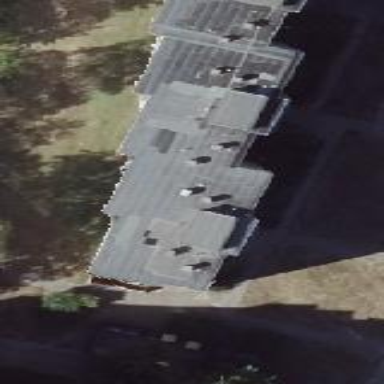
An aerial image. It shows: Apartment building with flat roof.